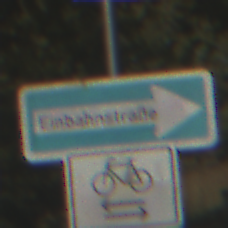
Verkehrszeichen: EinbahnstrasseRechtsweisend
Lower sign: RichtungsangabeDurchPfeile9
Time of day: MorningAfternoon
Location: Outdoor (Nature)
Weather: PartlyCloudy
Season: NotSpecified
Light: Natural